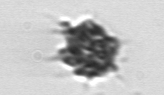
Label: Dictyocha